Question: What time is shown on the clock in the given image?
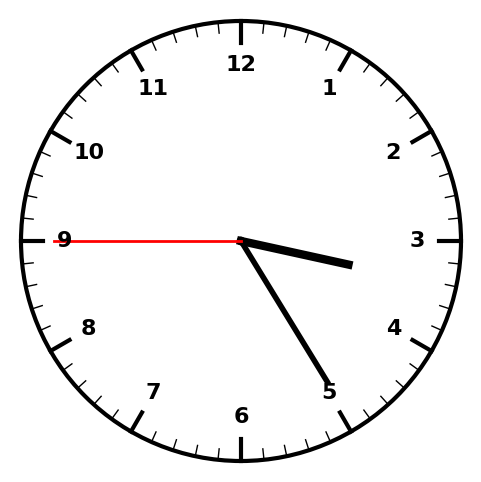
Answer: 03:24:45